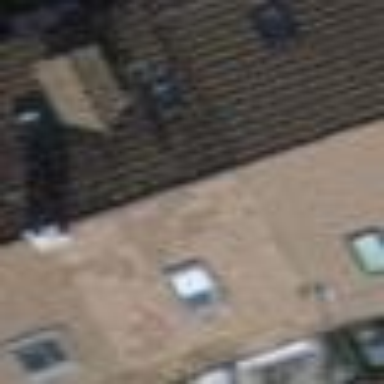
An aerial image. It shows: Building with gabled roof covered with tiles. The roof orientation is across the building.